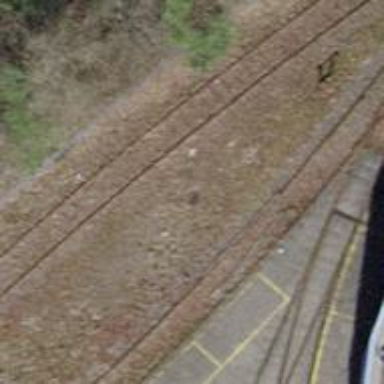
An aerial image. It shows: Disused railway spur with single track.